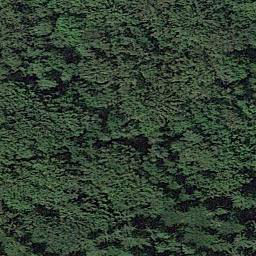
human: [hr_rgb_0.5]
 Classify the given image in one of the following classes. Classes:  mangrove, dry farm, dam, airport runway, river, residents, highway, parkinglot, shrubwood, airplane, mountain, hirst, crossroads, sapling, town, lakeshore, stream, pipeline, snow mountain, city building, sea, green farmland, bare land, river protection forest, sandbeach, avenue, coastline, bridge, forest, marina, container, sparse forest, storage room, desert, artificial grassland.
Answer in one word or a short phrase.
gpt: forest